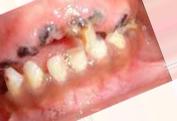
Condition: Caries